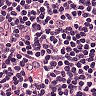
Metastatic tissue present: no